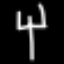
Label: fork